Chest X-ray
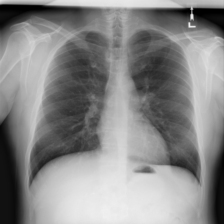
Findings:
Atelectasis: negative
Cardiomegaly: negative
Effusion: negative
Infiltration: negative
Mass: negative
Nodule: negative
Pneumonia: negative
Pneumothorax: negative
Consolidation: negative
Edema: negative
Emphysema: negative
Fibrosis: negative
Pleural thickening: negative
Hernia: negative